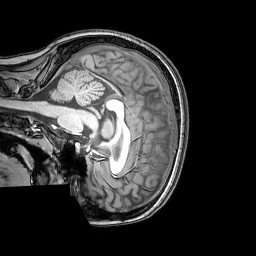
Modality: T1w
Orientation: sagittal
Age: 23
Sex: female
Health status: healthy
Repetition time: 0.081 s
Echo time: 0.037 s